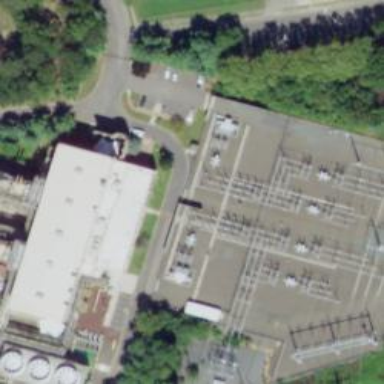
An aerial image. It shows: Switch for power supply.